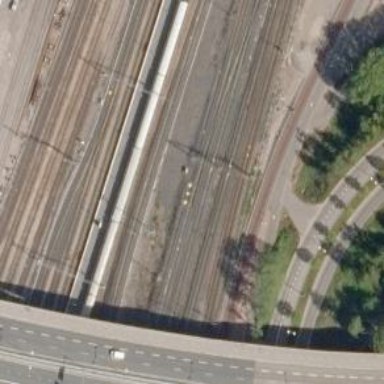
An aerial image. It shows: Balise along the railway.